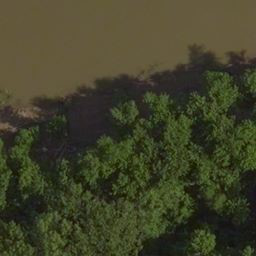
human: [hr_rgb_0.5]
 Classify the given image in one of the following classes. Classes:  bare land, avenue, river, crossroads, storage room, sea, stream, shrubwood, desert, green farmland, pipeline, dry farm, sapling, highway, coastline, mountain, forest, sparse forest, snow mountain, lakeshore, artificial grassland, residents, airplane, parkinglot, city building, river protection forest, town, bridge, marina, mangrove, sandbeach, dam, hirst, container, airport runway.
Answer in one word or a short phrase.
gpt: river protection forest